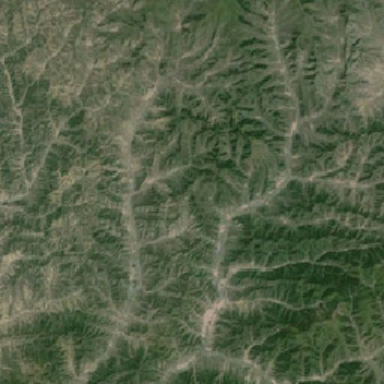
A clear hill comes with a clear line .